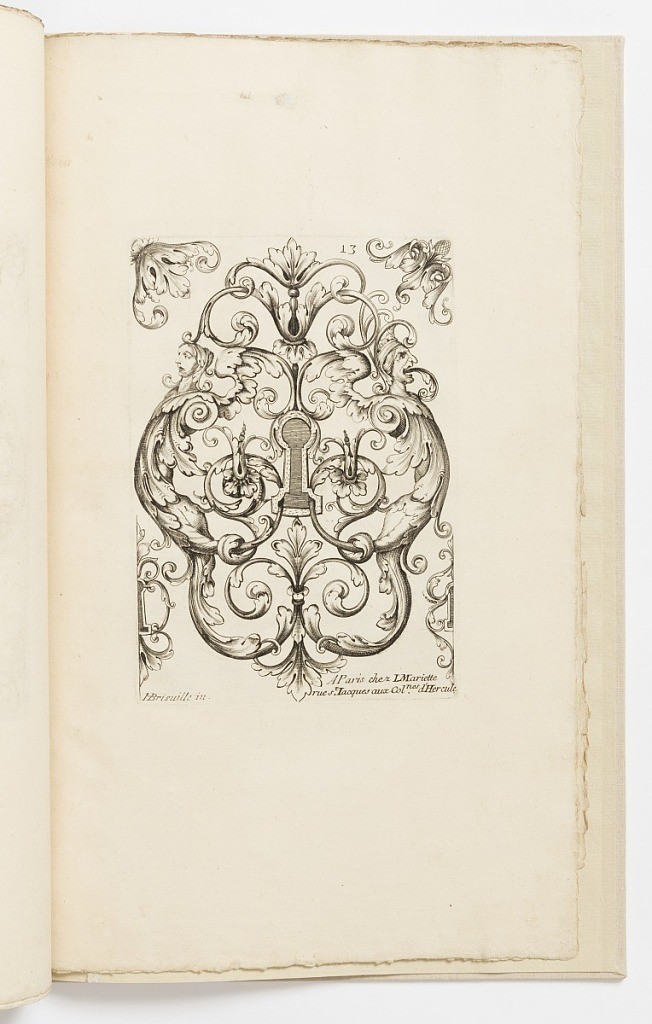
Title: Plate 13, from Diverses pièces de serruriers (Various Designs for Locksmiths)
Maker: Hugues Brisville, French, active ca. 1663
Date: after 1662
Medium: Engraving on laid paper
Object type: Print
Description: Vertical rectangle showing escutcheon surrounded by interlacing arabesques. At top, the head of a man and woman whose bodies terminate in acanthus leaves.